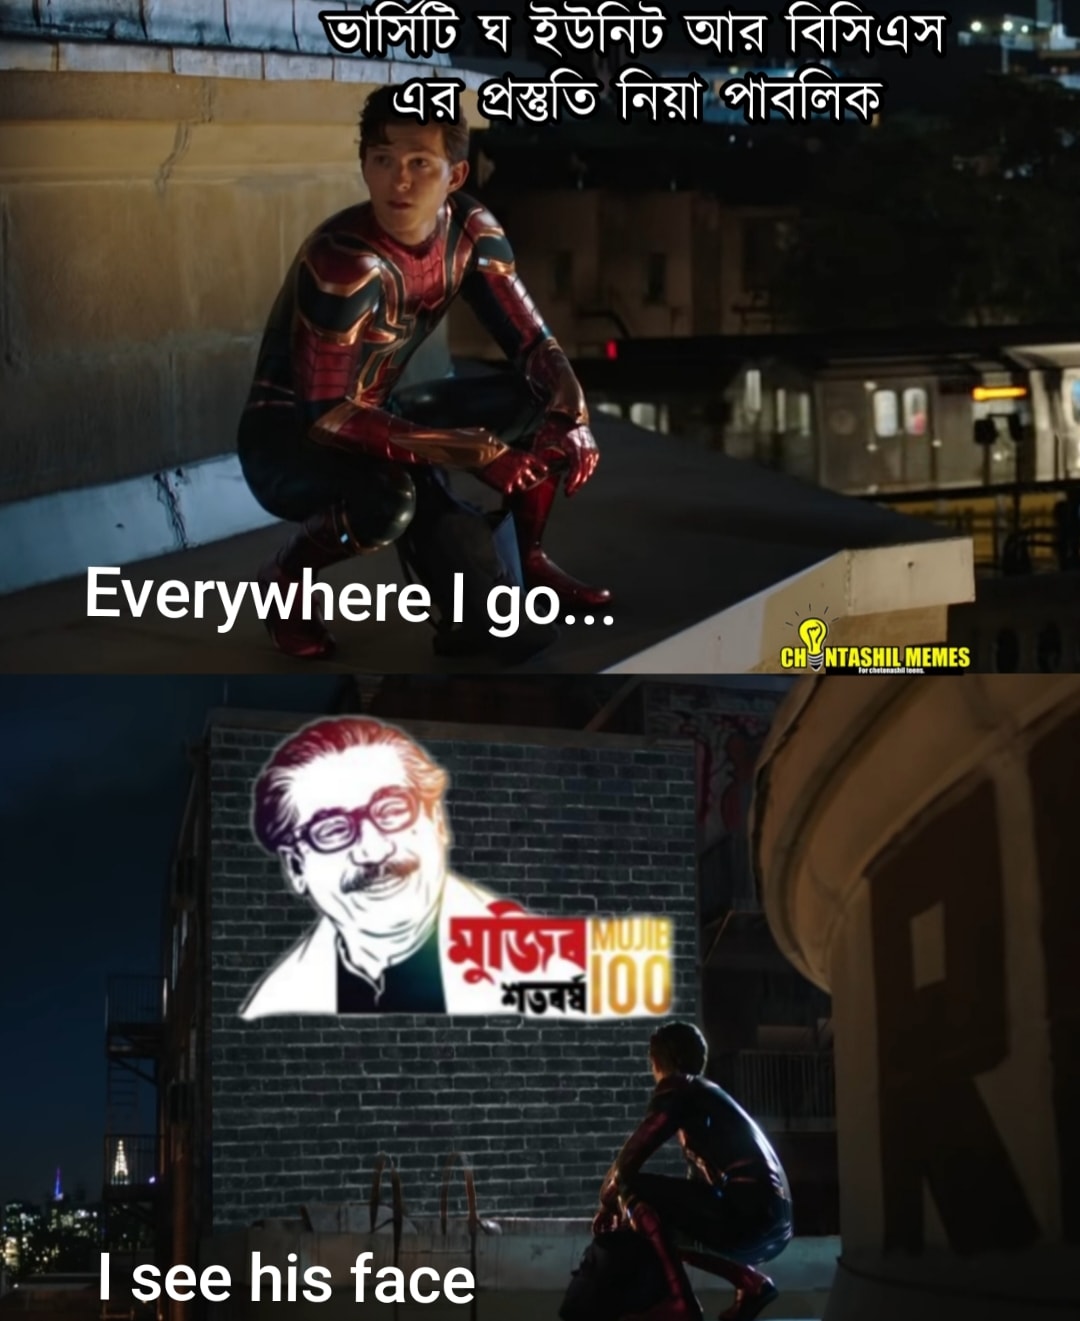
Caption: ভার্সিটি ঘ ইউনিট আর বিসিএস এর প্রস্তুতি নিয়া পাবলিক    Everywhere I go....   I see his face
Label: non-hate